Question: I need to add cancel button in numeric keyboard. How to customize the following keyboard? When I click by cancel button, the keyboard will be hide.

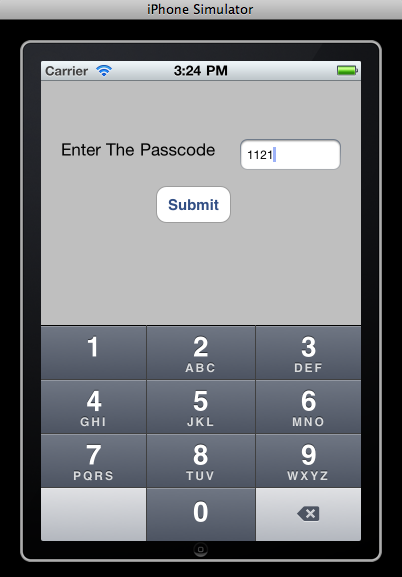
Answer: <URL> is a view that sits on top of the keyboard. It has to the be the width of the keyboard and the height is adjustable.
On this view you could add a button, that when pressed will 'ResignFirstResponder' of the 'UITextField', thus giving you the funcationality you want.